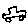
Label: car